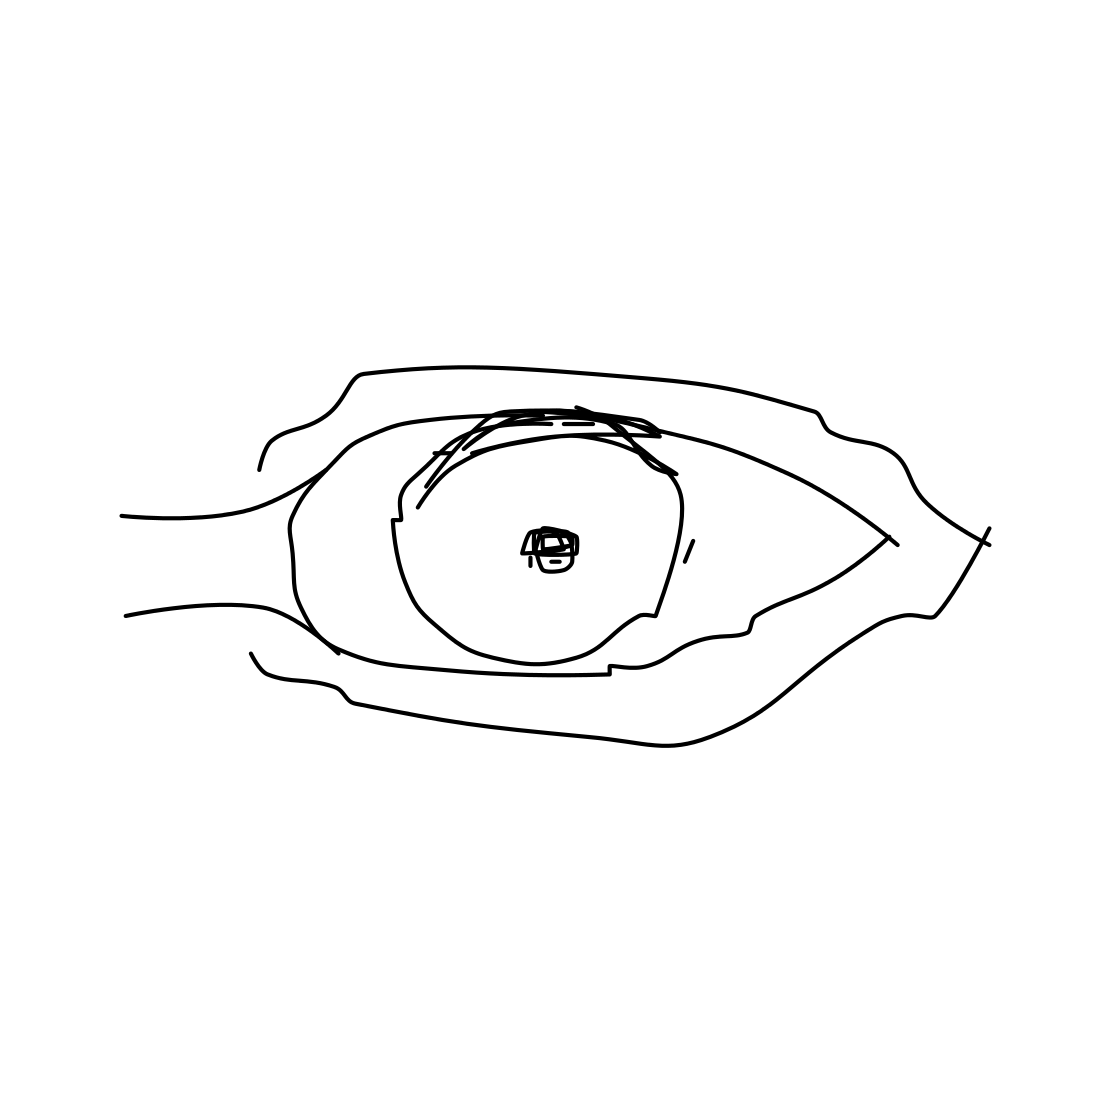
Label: eye